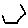
Label: hexagon